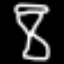
Label: hourglass